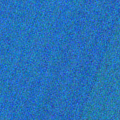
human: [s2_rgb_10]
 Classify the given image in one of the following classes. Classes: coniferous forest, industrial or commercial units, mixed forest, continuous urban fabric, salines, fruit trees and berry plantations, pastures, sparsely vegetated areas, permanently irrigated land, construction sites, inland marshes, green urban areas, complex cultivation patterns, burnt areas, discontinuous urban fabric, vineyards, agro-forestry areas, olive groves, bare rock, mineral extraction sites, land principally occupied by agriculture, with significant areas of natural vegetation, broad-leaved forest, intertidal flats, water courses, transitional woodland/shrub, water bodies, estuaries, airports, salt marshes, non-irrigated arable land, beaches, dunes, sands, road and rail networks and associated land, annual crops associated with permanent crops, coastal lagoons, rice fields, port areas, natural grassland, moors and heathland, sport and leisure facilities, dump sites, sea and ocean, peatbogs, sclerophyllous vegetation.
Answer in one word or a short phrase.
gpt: sea and ocean